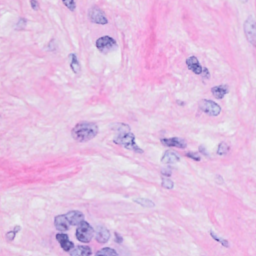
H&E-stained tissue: Breast